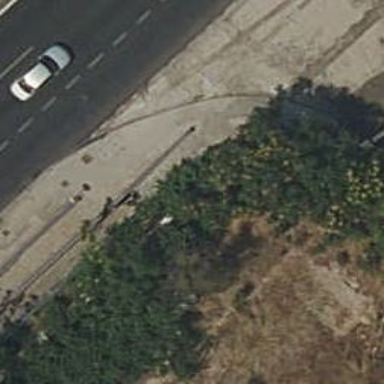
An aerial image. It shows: Footway surfaced with paving stones.